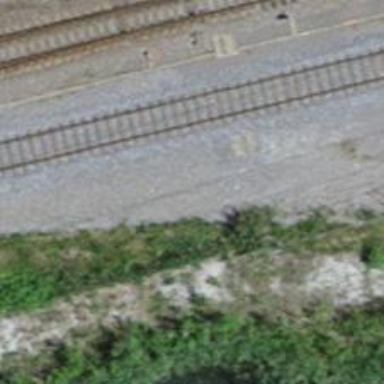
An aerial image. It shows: Abandoned railway yard with one track.